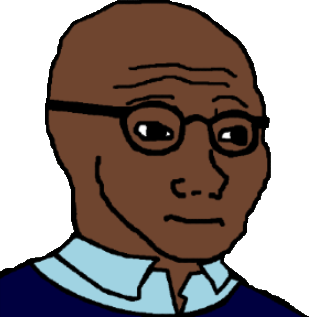
Label: 5_Blackjak